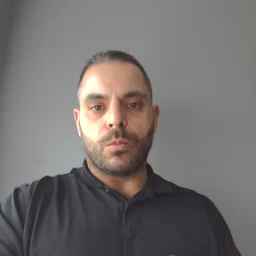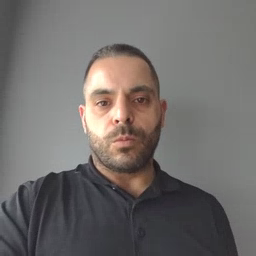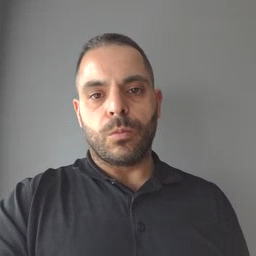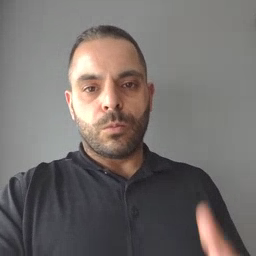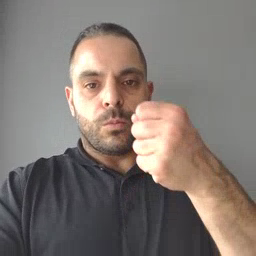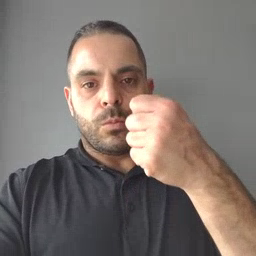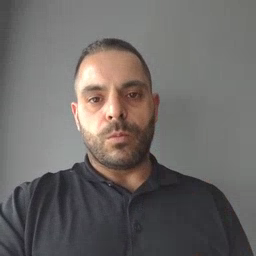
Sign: milk